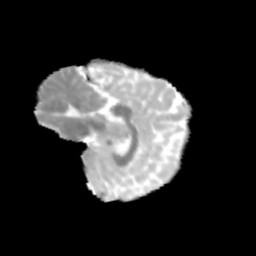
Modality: MD
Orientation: sagittal
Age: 12
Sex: female
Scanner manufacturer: siemens
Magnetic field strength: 3 T
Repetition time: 3.8 s
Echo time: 0.07 s